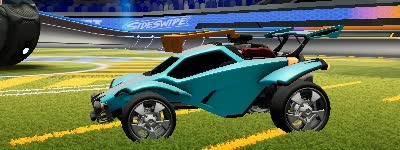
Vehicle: octane